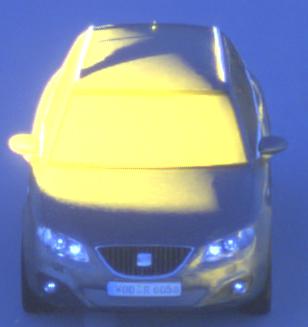
Make: SEAT
Model: Exeo ST 1.6
Detailed model: Exeo (3R) ST
Model produced from: 2010/05
Model produced until: 2010/08
Doors: 5
Color: gray
Road condition: dry road
Daytime: sunrise or sunset
Contrast: high contrast